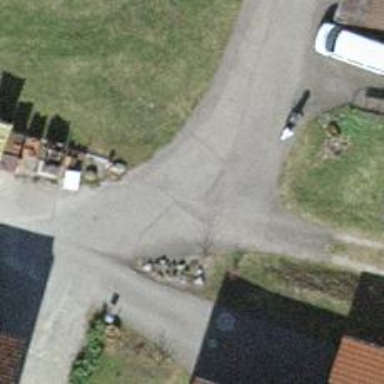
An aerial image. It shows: Driveway leading to service road.